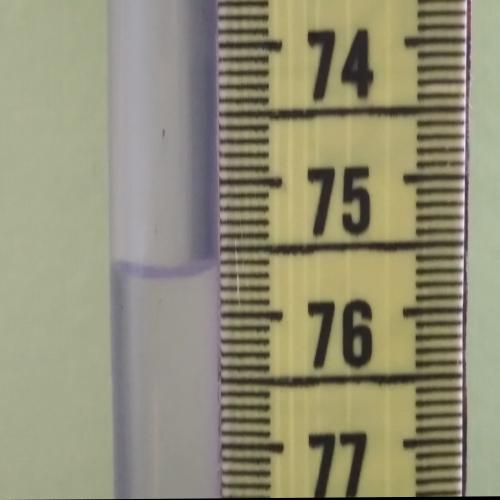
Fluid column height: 75.7 cm